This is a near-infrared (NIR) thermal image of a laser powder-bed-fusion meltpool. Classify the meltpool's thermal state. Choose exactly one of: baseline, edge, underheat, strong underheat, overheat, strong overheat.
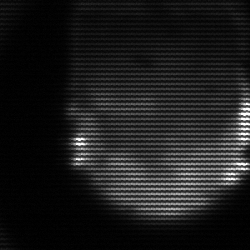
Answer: edge